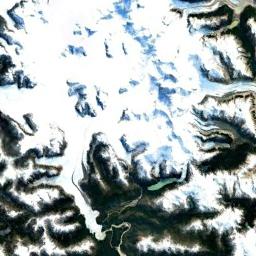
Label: snowberg